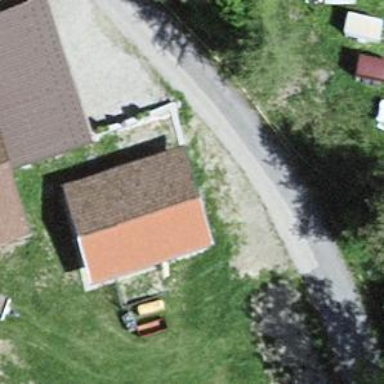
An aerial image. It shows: Simple house.